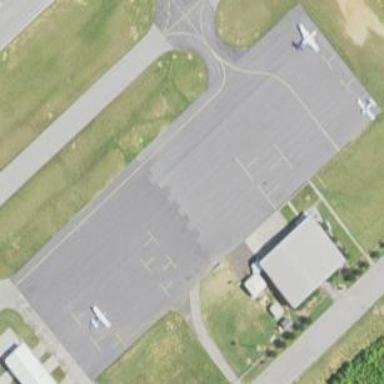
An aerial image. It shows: Apron at the airport.